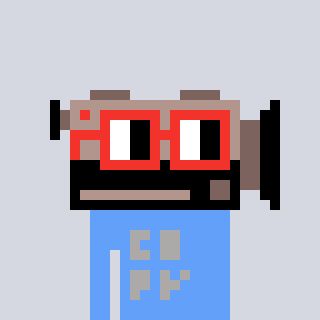
a pixel art character with square red glasses, a camcorder-shaped head and a blue-colored body on a cool background